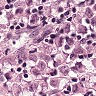
Metastatic tissue present: yes